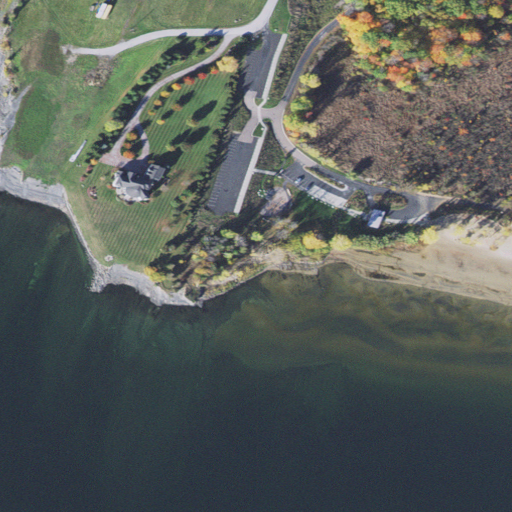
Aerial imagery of cape in Vermont named Coon Point containing open water, pasture, woody wetlands, low intensity development, open development, herbaceous wetlands, medium intensity development, shrub, and barren land